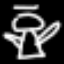
Label: angel